Question: I have added and been using a USERMETA field (called: 'user_custom_hash') from the 'wp_usermeta' table. Means i've been 'Insert'/'Edit'/'Deleting' the field from the code somewhere.
No needed to display it out before.
So now ..
- 'USERMETA'
For example:
- 'Custom Hash Key: __239cc68ba2423ddf67dcfcd4aa2fa83b__'
I mean, to display out at somewhere here:

'Note:'
'Wordpress Version currently: 3.5.0'
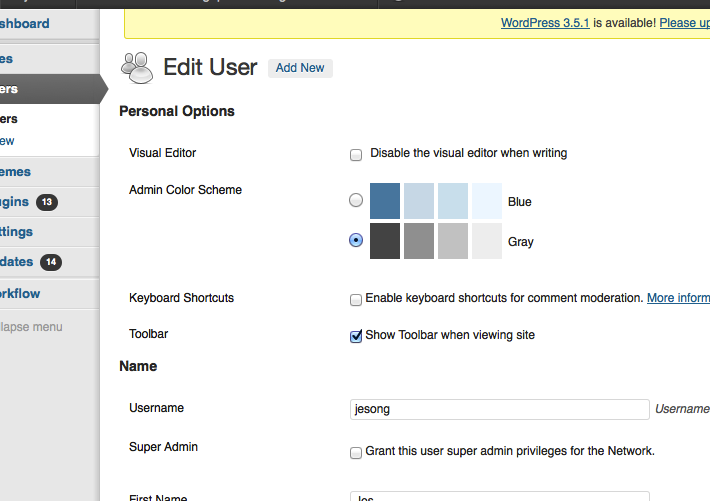
Answer: It's ok now as i got it by myself, like this:
'''
add_action( 'show_user_profile', 'display_user_custom_hash' );
add_action( 'edit_user_profile', 'display_user_custom_hash' );
function display_user_custom_hash( $user ) { ?>
<h3>USERMETA Fields</h3>
<table class="form-table">
<tr>
<th><label>Custom Hash Key</label></th>
<td><input type="text" value="<?php echo get_user_meta( $user->ID, 'user_custom_hash', true ); ?>" class="regular-text" readonly=readonly /></td>
</tr>
</table>
<?php
}
'''
- 'functions.php'
'?>'